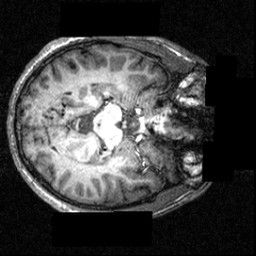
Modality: T1w
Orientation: axial
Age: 20
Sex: male
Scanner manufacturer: siemens
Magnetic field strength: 3.951 T
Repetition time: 1.5 s
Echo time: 0.00335 s